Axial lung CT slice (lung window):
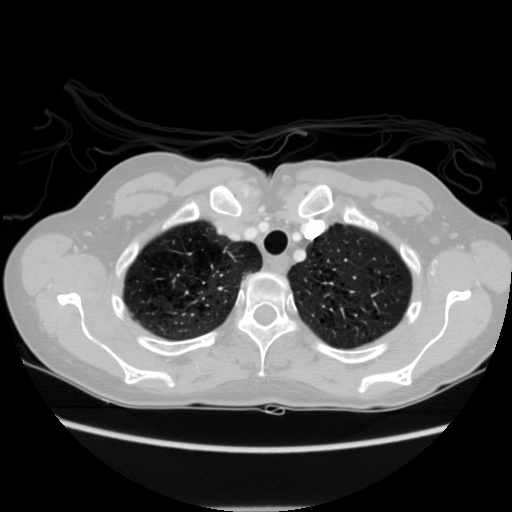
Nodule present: no